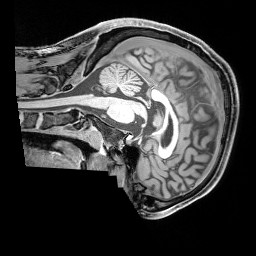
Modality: T1w
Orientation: sagittal
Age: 38
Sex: male
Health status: healthy
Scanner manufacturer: siemens
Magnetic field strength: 3 T
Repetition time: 1.65 s
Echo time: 0.00182 s